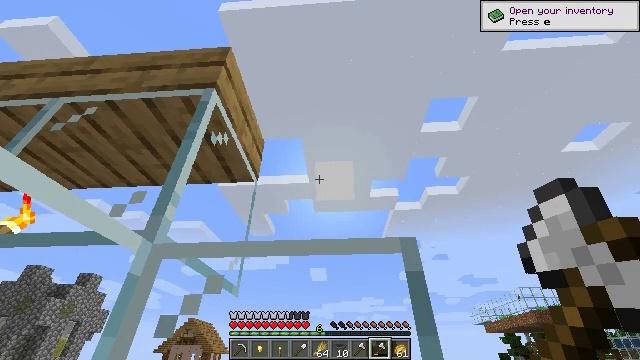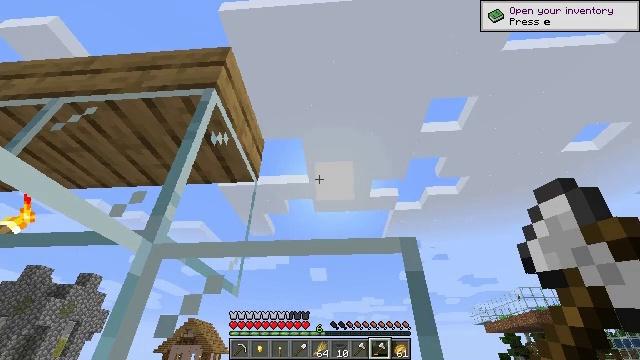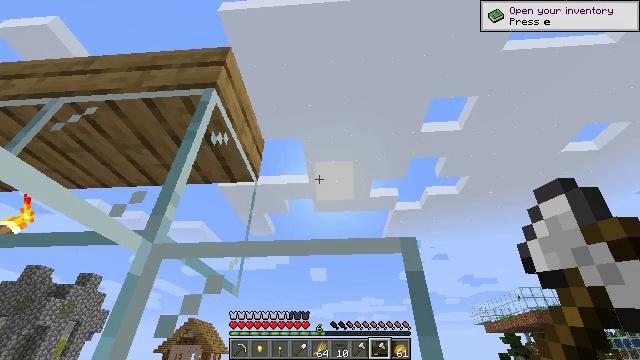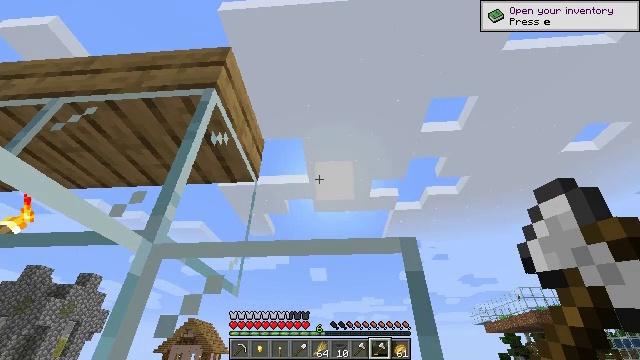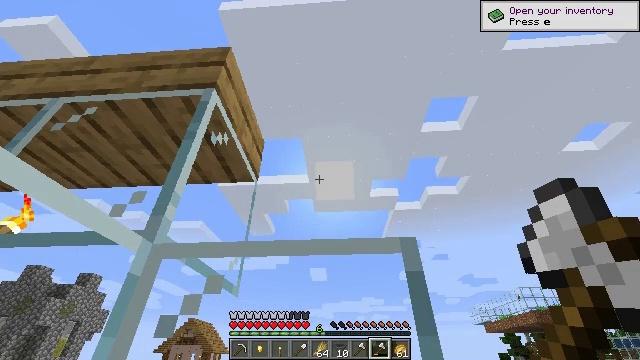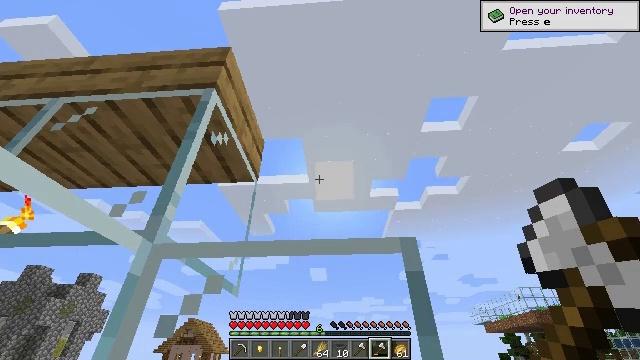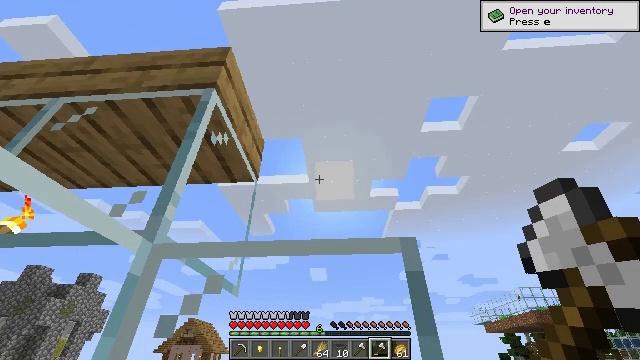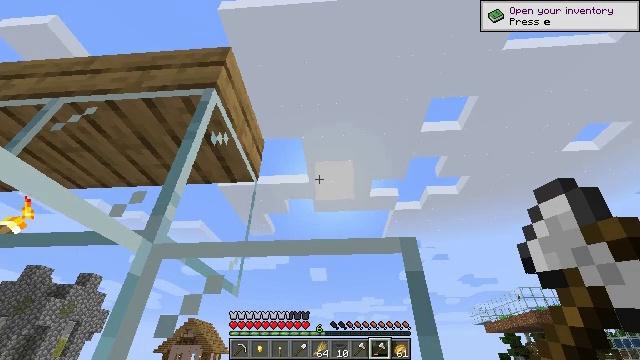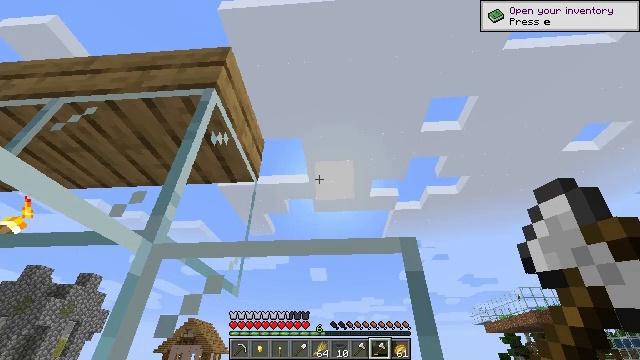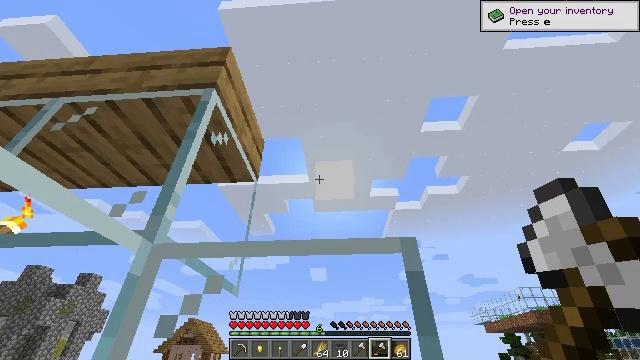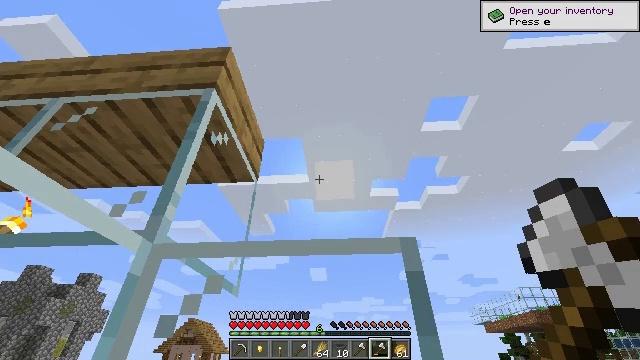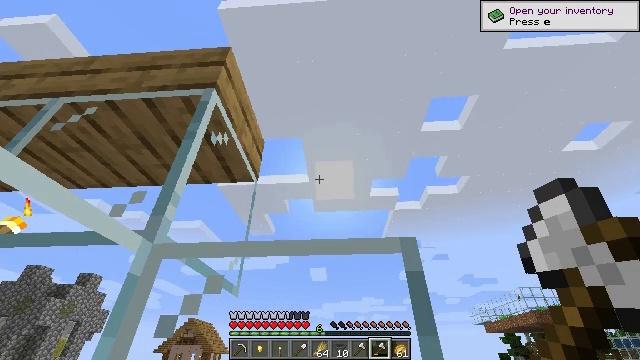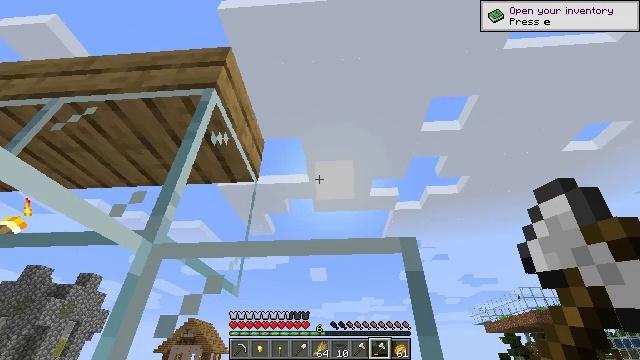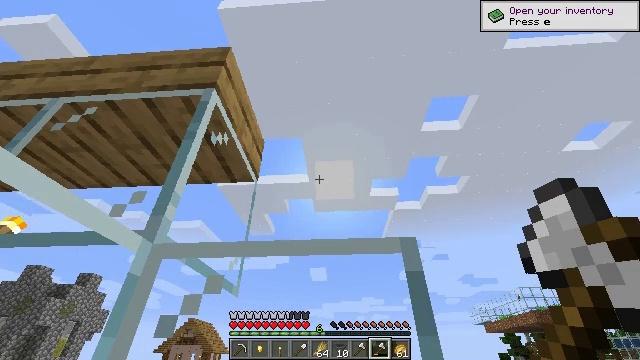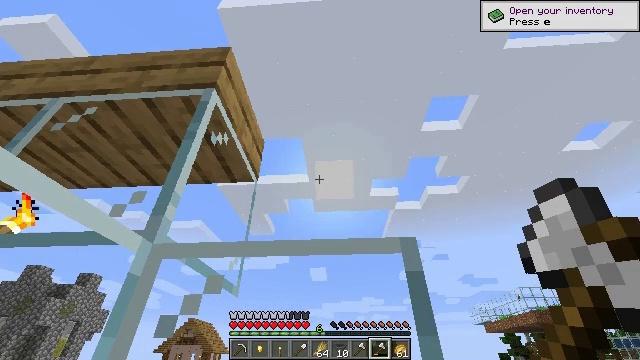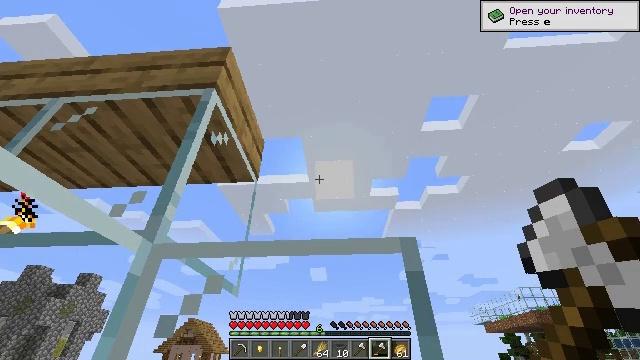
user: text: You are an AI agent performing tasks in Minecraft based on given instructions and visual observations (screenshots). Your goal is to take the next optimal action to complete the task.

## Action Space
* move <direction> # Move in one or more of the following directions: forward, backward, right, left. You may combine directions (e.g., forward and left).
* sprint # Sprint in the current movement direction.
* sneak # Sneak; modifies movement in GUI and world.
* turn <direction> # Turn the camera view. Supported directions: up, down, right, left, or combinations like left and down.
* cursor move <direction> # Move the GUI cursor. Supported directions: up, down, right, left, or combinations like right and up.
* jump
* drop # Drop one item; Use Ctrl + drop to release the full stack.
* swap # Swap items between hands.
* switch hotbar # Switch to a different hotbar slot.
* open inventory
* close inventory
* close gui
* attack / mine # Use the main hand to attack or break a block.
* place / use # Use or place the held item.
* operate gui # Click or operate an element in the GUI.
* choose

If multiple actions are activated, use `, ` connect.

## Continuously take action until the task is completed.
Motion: motion action
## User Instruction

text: Attack the glass to break it.
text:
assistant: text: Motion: no_op
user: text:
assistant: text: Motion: no_op
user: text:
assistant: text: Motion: no_op
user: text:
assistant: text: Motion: no_op
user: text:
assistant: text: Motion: no_op
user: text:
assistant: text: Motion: no_op
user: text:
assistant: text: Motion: no_op
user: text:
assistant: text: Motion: no_op
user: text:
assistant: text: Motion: no_op
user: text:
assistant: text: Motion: no_op
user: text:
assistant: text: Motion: no_op
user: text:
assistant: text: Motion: no_op
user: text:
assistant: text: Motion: no_op
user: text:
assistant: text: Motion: no_op
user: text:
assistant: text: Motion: no_op
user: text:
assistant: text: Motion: no_op
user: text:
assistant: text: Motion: no_op
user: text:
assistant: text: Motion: no_op
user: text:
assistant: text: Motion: no_op
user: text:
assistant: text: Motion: no_op
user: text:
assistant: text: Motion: no_op
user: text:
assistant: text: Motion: no_op
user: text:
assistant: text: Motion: no_op
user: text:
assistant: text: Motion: no_op
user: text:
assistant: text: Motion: no_op
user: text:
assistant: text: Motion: no_op
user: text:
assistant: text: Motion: turn right and down
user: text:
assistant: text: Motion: turn right and down
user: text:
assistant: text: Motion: turn right and down
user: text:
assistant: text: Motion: turn right and down